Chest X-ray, PA view. Patient: 58 years old, sex F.
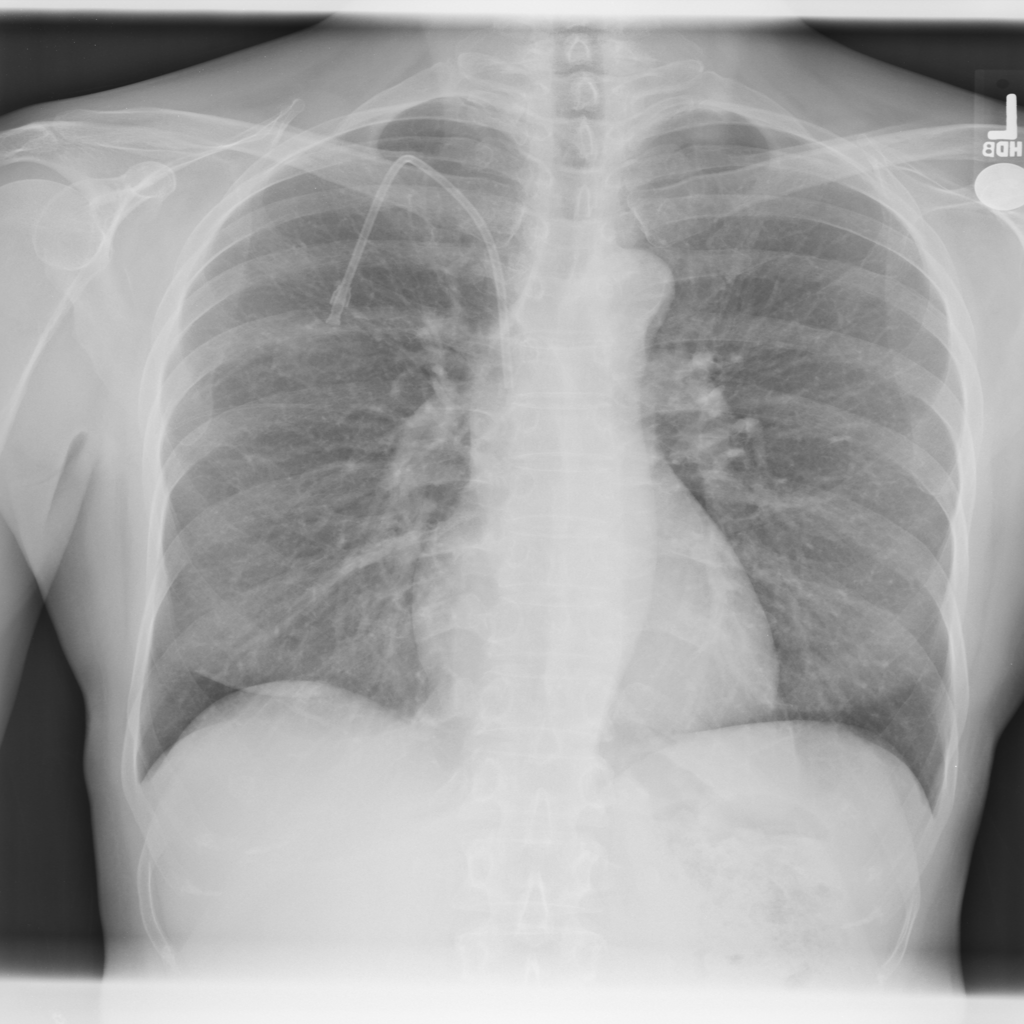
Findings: No Finding